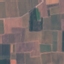
Label: PermanentCrop